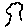
Label: tree